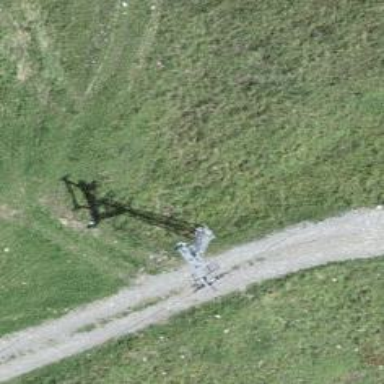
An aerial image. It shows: Pylon for aerialway.